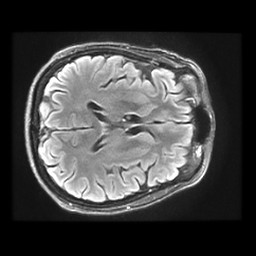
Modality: FLAIR
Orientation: axial
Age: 63
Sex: female
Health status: healthy
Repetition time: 12 s
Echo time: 0.09782 s